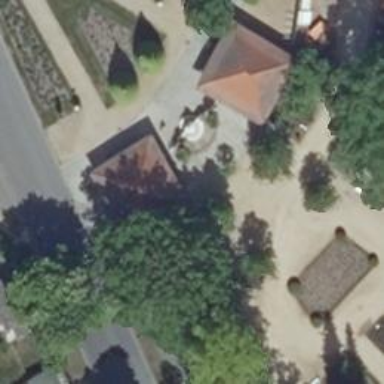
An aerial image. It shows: Fountain.